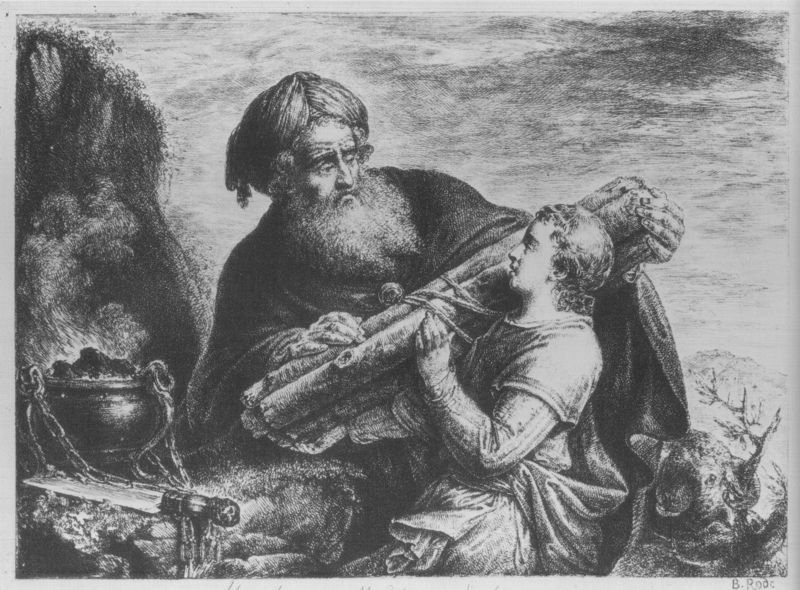
Titel: Abraham im Begriffe seinen Sohn zu opfern
Künstler: Bernhard Rode
Standort: Kiel
Institution: Kunsthalle zu Kiel der Christian-Albrechts-Universität
Schlagwörter: baum, berg, felsen, feuer, hand, himmel, mann, umhang, wasser, weiß, wolken, mädchen, frau, grau, haar, hintergrund, holz, kreide, schwarz, zeichnung, hund, tier, teppich, alt, bart, jung, band, bibel, falten, halten, messer, stein, vollbart, signatur, gewand, haare, mantel, stoff, strick, kind, vater, knopf, locken, topf, alter mann, studie, bündel, fels, gebirge, hang, hitze, kette, grafik, dampf, querformat, metall, faltenwurf, junge, klinge, lamm, metzger, schaf, knabe, zweig, geben, radierung, stich, schwarzweiß, schwert, ketten, geschenk, altar, rolle, altes testament, rollen, dolch, schwart, diagonale, schriftrolle, blickkontakt, übergabe, isaak, opfer, opferung, beil, opa, turban, schaaf, sohn, kessel, abraham, scheit, morgenland, ofer, jakob, altertum, kupferkessel, thora, baer, holzbündel, opfertier, raderung, storia, beil hund, kohlekessel, umhängebeutel, weißer bart, at, oferung, storia#, storie, anschüren